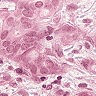
Metastatic tissue present: yes